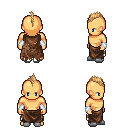
a pixel art fantasy rpg character, male body template, human, tanned skin, brown tattered cape, robe skirt, light blonde mohawk hairstyle, white cloth bracers, white slippers, four views (front, back, left, right), 2x2 character sprite sheet, small pixel art, hard edges, no anti-aliasing